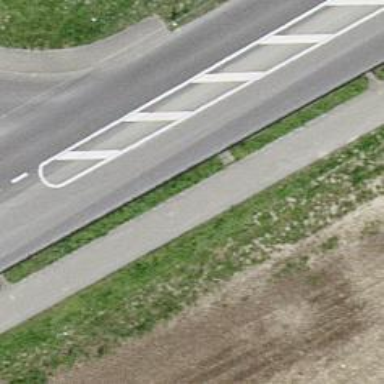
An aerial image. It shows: Kerb barrier.